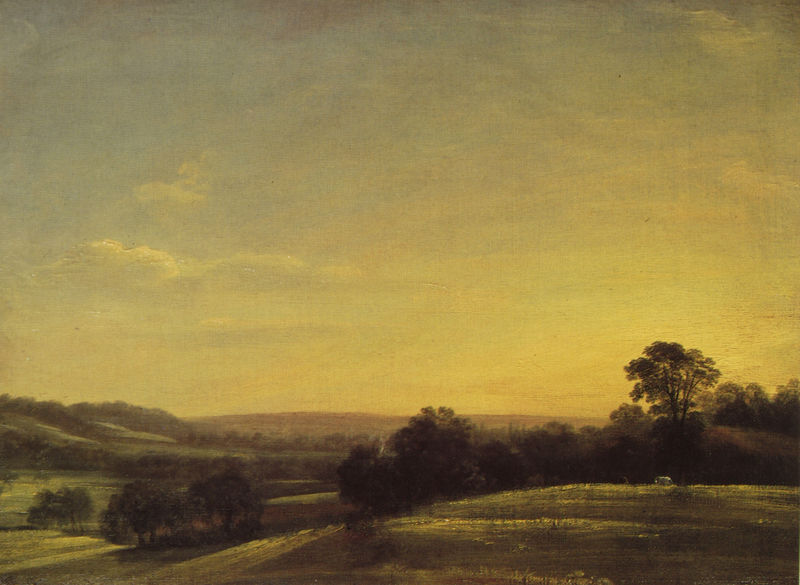
Titel: Dedham Vale, Evening, from West Lodge
Künstler: John Constable
Standort: London
Institution: Victoria & Albert Museum
Schlagwörter: baum, berg, blau, blätter, gemälde, himmel, laub, schatten, weiß, wolken, bäume, gelb, grün, landschaft, abend, braun, licht, orange, blick, gras, wiese, malerei, weit, niederlande, dämmerung, feld, felder, horizont, hügel, morgen, sonnenaufgang, weite, busch, gebüsch, wiesen, tal, wald, vedute, berge, sonnenuntergang, kuh, idylle, romantik, stimmung, abendstimmung, waldrand, panorama, münchen, landschaftsbild, golden, mulde, gelb braun, sanfte hügel, gebüschg, sonnenaufganng, sonenaufganf